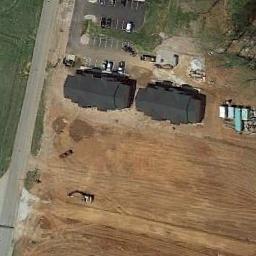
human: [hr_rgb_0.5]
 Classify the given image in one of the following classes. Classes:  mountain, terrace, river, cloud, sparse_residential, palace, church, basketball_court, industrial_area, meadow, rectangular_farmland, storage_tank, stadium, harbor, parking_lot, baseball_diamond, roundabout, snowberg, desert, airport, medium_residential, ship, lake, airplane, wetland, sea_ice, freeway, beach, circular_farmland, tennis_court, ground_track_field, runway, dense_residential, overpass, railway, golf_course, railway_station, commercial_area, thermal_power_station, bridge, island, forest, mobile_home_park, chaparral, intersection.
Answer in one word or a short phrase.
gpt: sparse_residential